Field crop: tomato
Growth stage: 1
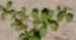
Species: portulaca